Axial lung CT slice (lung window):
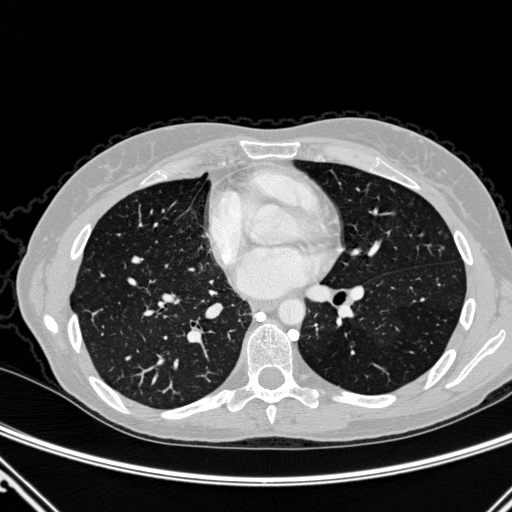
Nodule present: no